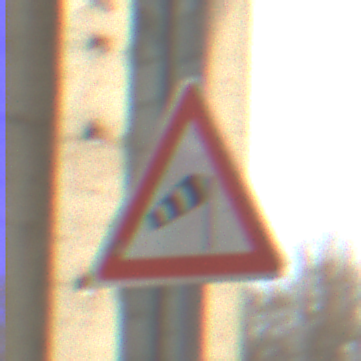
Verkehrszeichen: SeitenwindVonRechts
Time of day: MorningAfternoon
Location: Roofed (Suburban)
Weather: PartlyCloudy
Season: Winter
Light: Natural